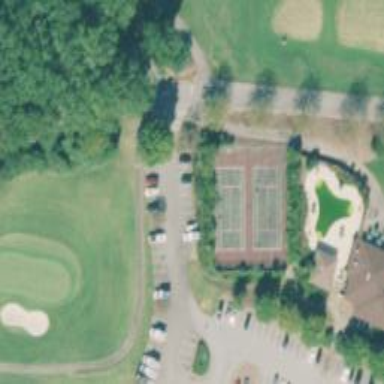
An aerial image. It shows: Tennis court in leisure pitch.